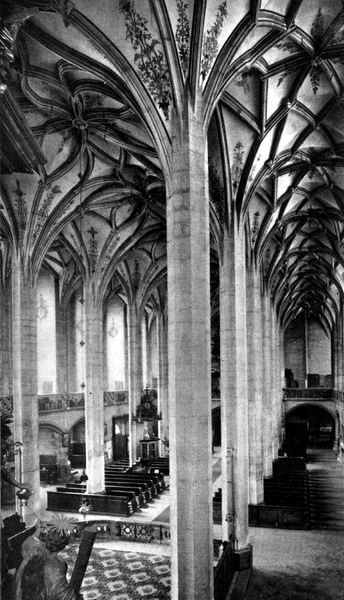
Titel: Dekanatskirche, Most
Standort: Möst (EU - D - Sachsen-Anhalt)
Schlagwörter: dunkel, weiß, blume, fenster, grau, licht, pfeiler, schwarz, säule, säulen, tür, malerei, architektur, kirche, boden, figur, decke, gotik, engel, bogen, saal, verzierung, foto, fotografie, bögen, eingang, gewölbe, dom, rippen, mosaik, münster, altar, bänke, christus, netz, kreuzgang, saulen, sterngewölbe, architketur, katholisch, andreas, gewölbe grate, säulen kirchenbänke, ephiskop